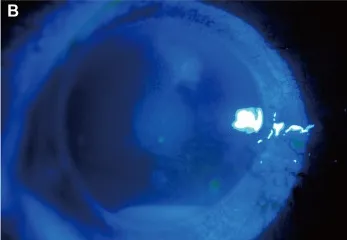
Changes in the patient's corneal condition before penetrating keratoplasty. (A,B) Show slit-lamp and sodium fluorescein staining at the first visit, respectively.
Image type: pathology (fish)